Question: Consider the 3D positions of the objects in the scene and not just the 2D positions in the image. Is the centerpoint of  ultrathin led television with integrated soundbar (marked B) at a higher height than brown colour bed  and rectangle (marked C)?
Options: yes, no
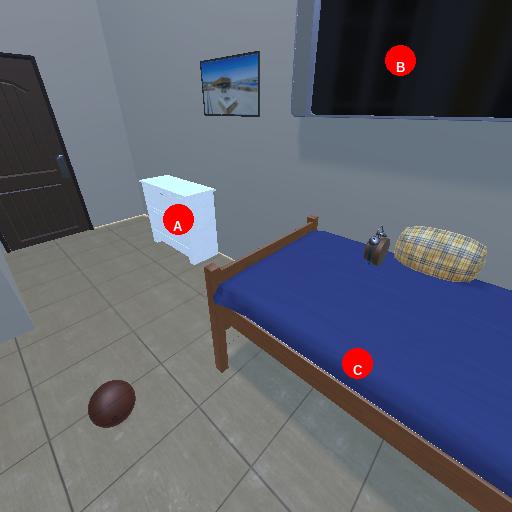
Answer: yes